Field crop: maize
Growth stage: 2
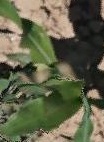
Species: maize